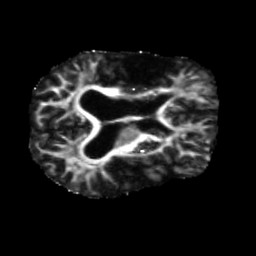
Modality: FA
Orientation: axial
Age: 71
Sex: male
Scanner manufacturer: siemens
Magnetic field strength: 3 T
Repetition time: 5.47 s
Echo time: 0.0854 s